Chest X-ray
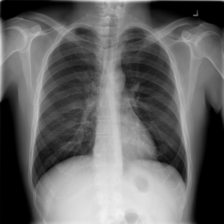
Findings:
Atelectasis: negative
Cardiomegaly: negative
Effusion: negative
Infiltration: negative
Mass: negative
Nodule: negative
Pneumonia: negative
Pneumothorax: negative
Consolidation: negative
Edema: negative
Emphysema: negative
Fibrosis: negative
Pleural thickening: negative
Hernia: negative